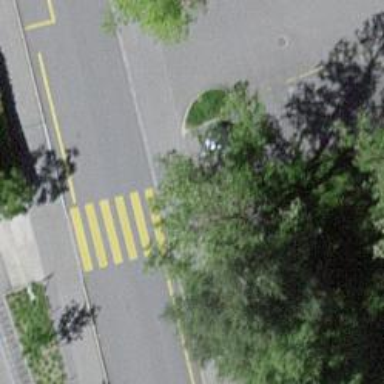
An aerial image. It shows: Uncontrolled crossing on the road.